Question: I want to display an image in iPhone application on the whole screen but with a semi curve shape.
The image should start from the corner touching and ends on touching the another corner. I don't have an idea to make this can anyone help me please.
This image table is semi curved but image should be displayed on semi curved shape

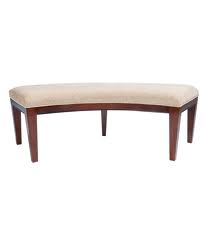
Answer: Changing the image to be curvical or playing with images can be achieved Using CALayer. Every imageView has a layer over it. Use it to show the effect. The effect you wanted on your table image can be acheived through this code:-
'''
-(void) viewDidLoad{
[self paperCurlShadowImage];
}
-(void) paperCurlShadowImage{
imgView = [[UIImageView alloc] initWithImage:image];
imgView.frame=CGRectMake(0, 0, image.size.width, image.size.height);
[self.view addSubview:imgView];
imgView.layer.shadowColor = [UIColor blackColor].CGColor;
imgView.layer.shadowOpacity = 0.7f;
imgView.layer.shadowOffset = CGSizeMake(10.0f, 10.0f);
imgView.layer.shadowRadius = 2.0f;
imgView.layer.masksToBounds = NO;
imgView.layer.shadowPath = [self renderPaperCurl:imgView];
[imgView release];
'''
}
'''
- (CGPathRef)renderPaperCurl:(UIView*)imgView1 {
CGSize size = imgView1.bounds.size;
CGFloat curlFactor = 15.0f;
CGFloat shadowDepth = 5.0f;
UIBezierPath *path = [UIBezierPath bezierPath];
[path moveToPoint:CGPointMake(0.0f, 0.0f)];
[path addLineToPoint:CGPointMake(size.width, 0.0f)];
[path addLineToPoint:CGPointMake(size.width, size.height + shadowDepth)];
[path addCurveToPoint:CGPointMake(0.0f, size.height + shadowDepth)
controlPoint1:CGPointMake(size.width - curlFactor, size.height + shadowDepth - curlFactor)
controlPoint2:CGPointMake(curlFactor, size.height + shadowDepth - curlFactor)];
return path.CGPath;
}
'''